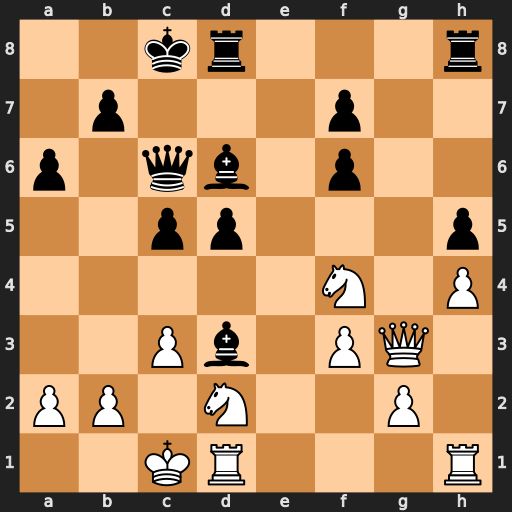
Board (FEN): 2kr3r/1p3p2/p1qb1p2/2pp3p/5N1P/2Pb1PQ1/PP1N2P1/2KR3R
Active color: w
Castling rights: -
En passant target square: -
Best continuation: Qh3+ Kb8 Nxd3